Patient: sex M, age 78
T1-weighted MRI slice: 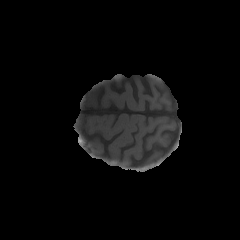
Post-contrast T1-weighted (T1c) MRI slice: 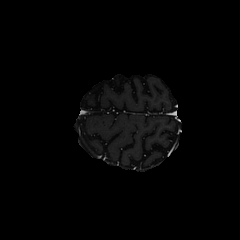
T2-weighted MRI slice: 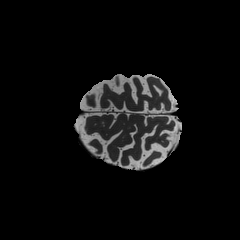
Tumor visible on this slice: no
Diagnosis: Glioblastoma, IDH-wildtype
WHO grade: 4